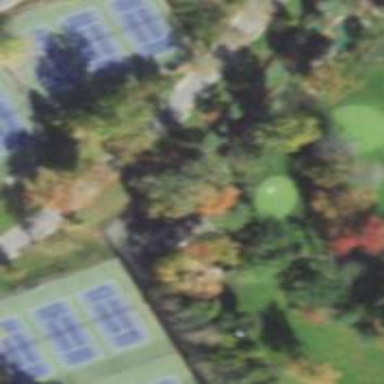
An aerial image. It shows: Path for both roads and golfers.